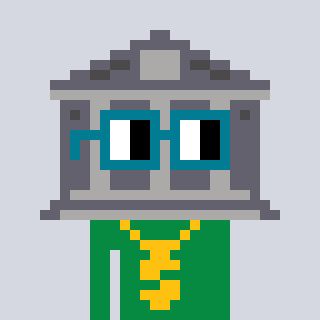
a pixel art character with square dark green glasses, a bank-shaped head and a green-colored body on a cool background